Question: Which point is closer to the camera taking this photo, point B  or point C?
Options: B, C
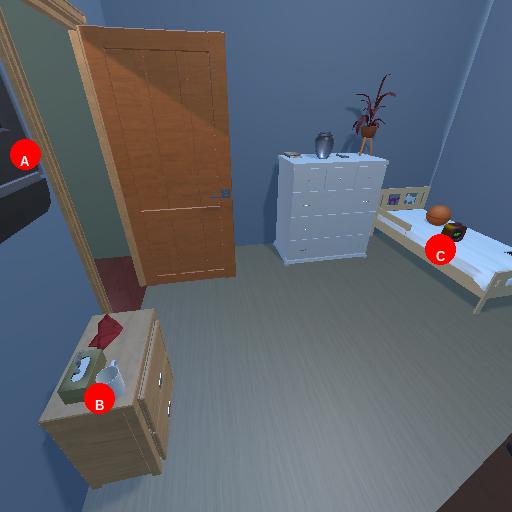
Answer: B